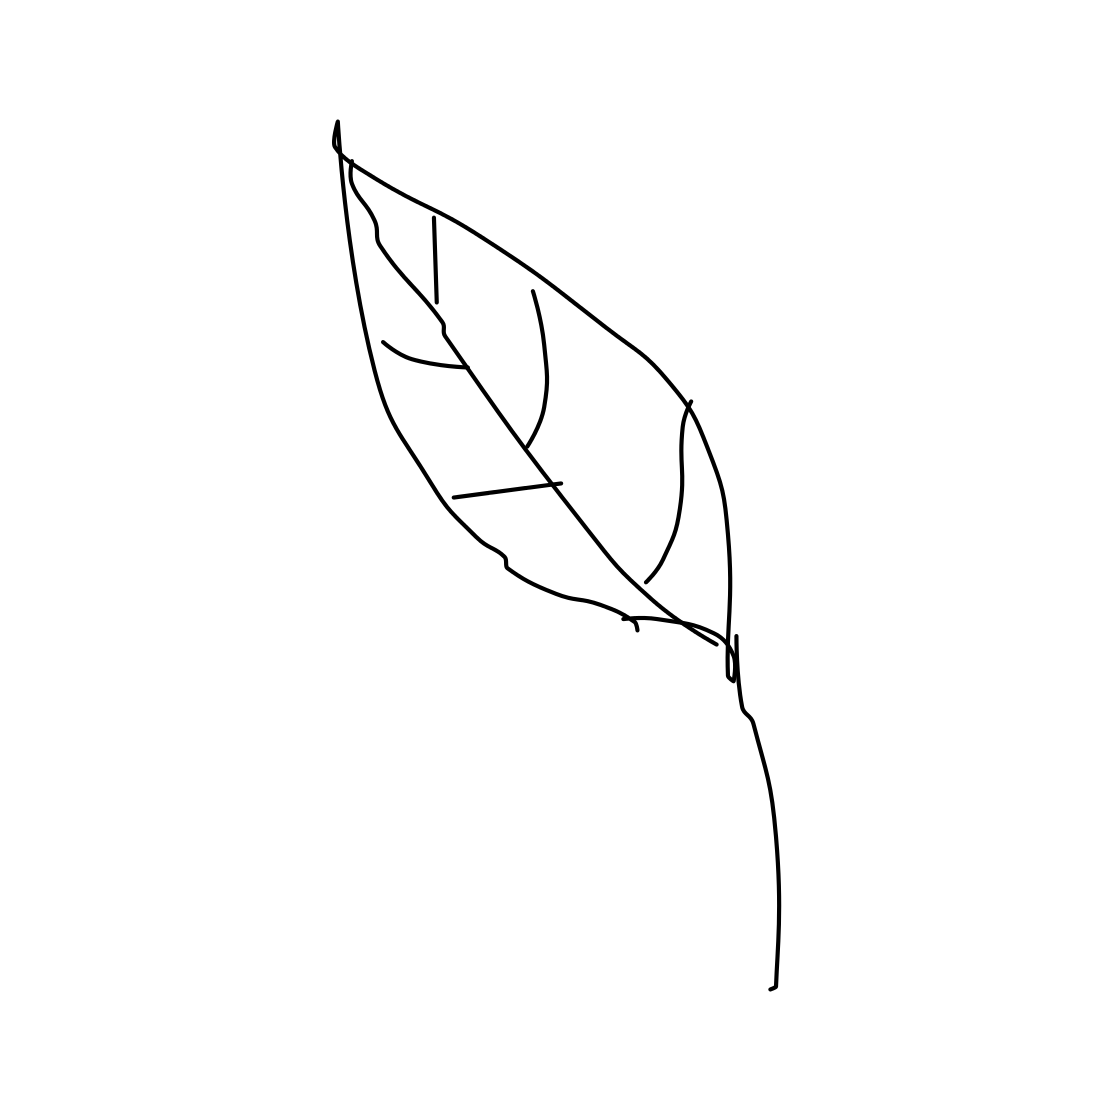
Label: leaf